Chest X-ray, PA view. Patient: 64 years old, sex M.
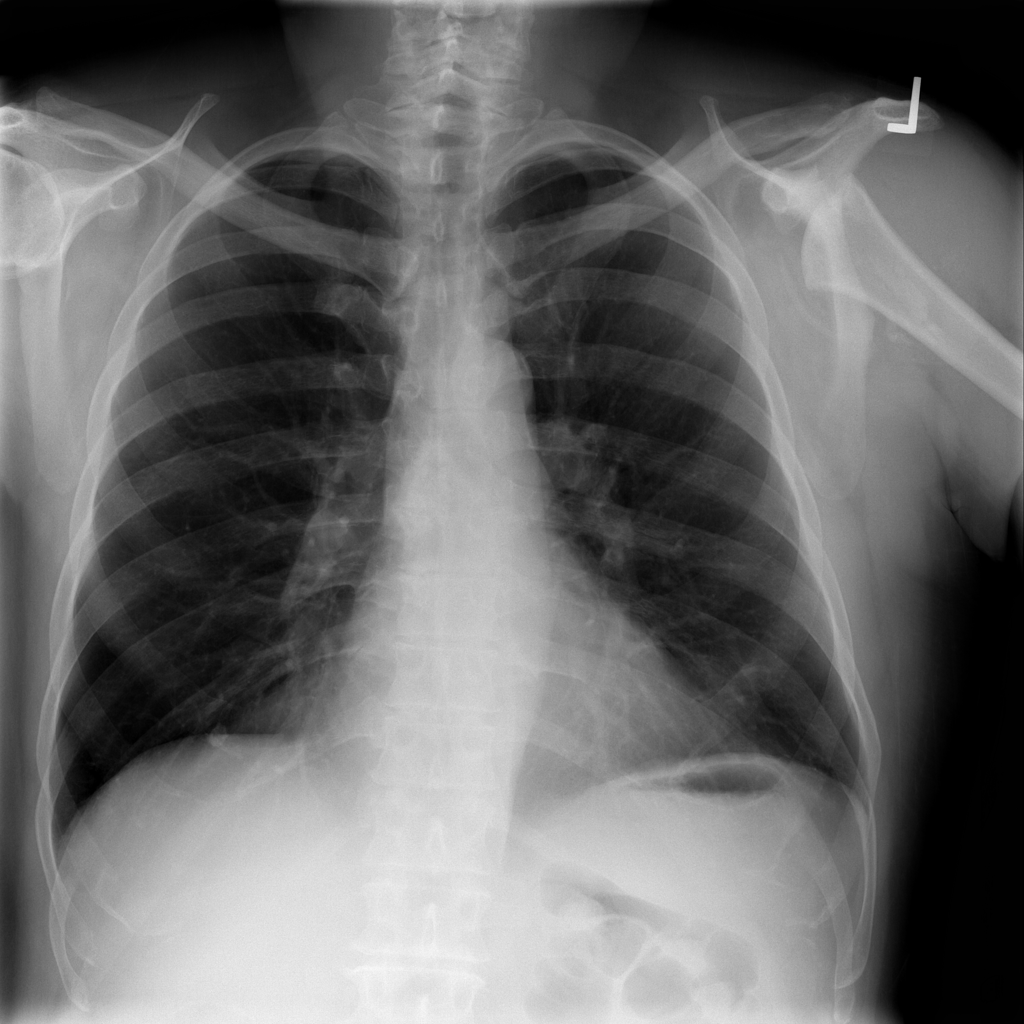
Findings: No Finding